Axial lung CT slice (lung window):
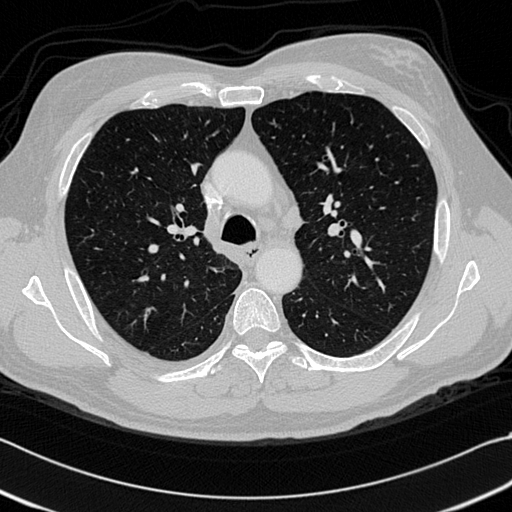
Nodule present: no